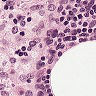
Metastatic tissue present: no